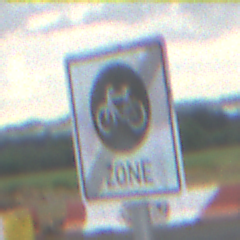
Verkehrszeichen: EndeFahrradzone
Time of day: MorningAfternoon
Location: Outdoor (RoadRail)
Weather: PartlyCloudy
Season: NotSpecified
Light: Natural